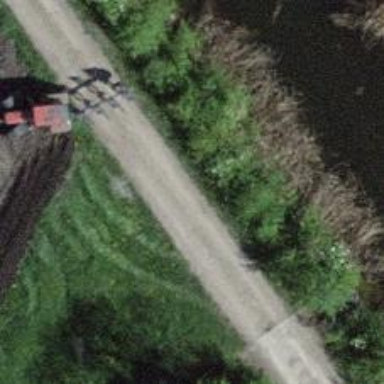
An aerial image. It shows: Track road with grade2 bridge.